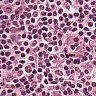
Metastatic tissue present: no